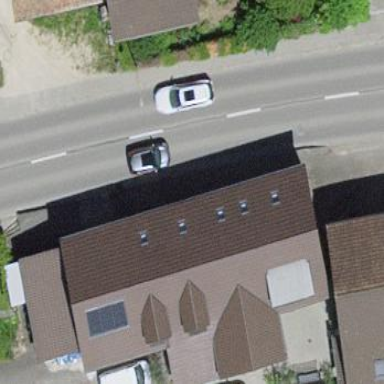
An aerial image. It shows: Residential building.